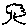
Label: tree